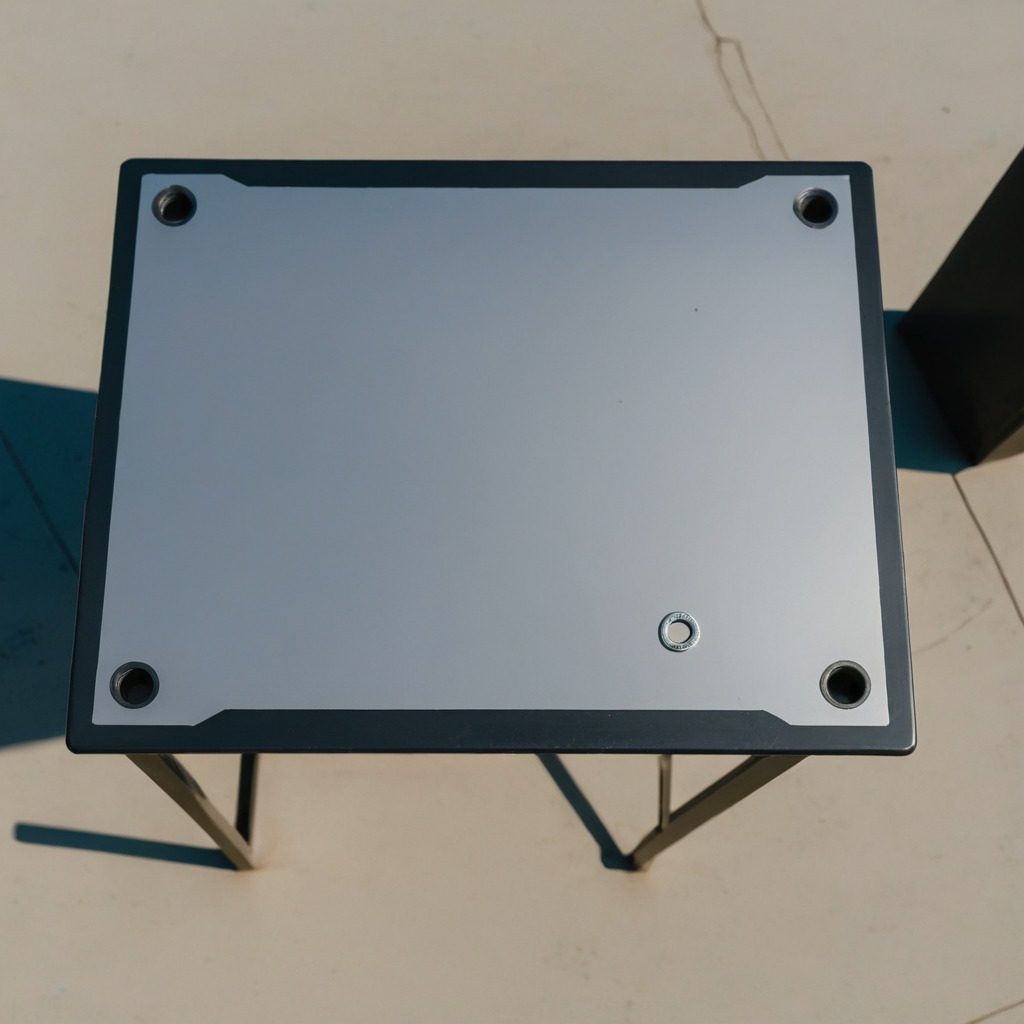
A flat metal washer lying on a textured surface.